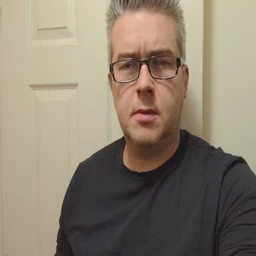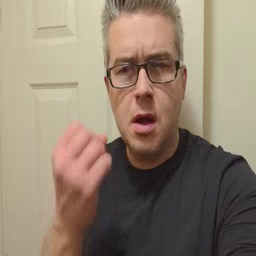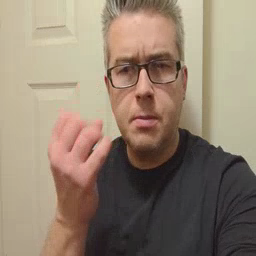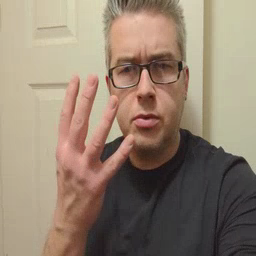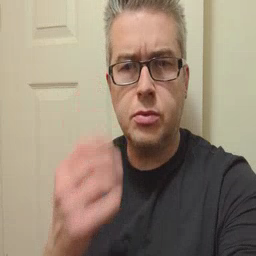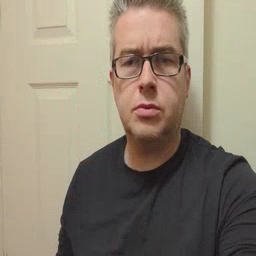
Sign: many